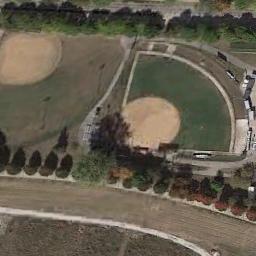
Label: baseball_diamond